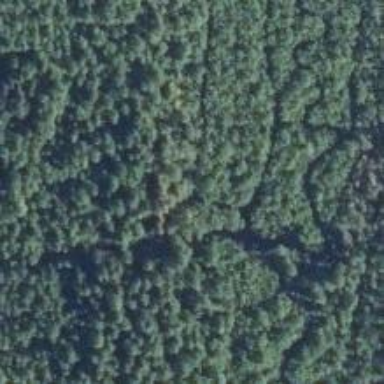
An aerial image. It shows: Woodland consisting mainly of needle-leaved trees.